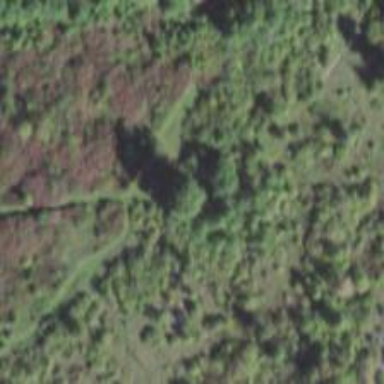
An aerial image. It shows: Hiking path.